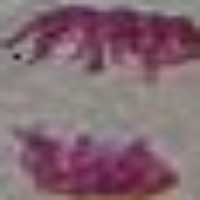
Label: anaphase